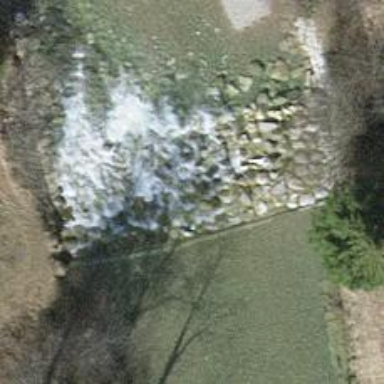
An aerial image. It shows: Weir along the waterway.